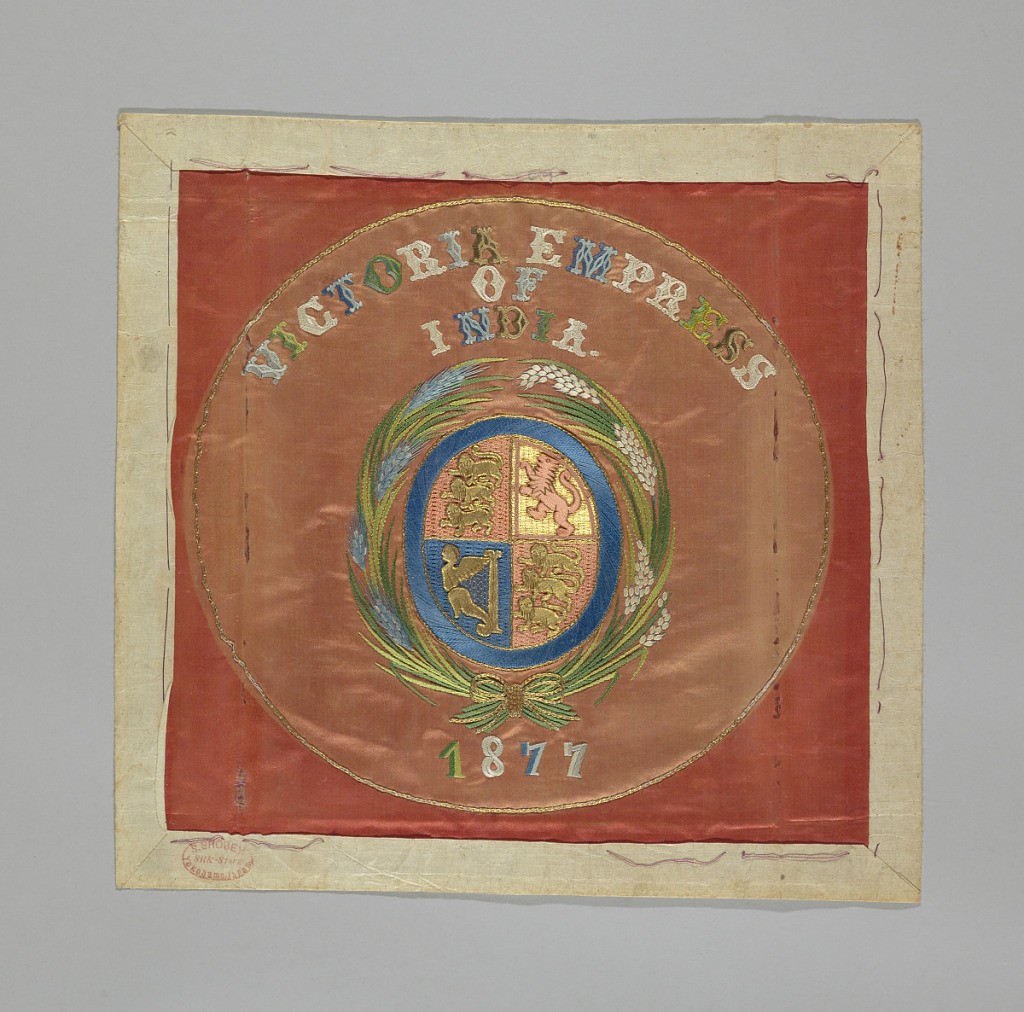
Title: Victoria Empress of India 1877
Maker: Shobey Shiino, Japanese, 1839–1900
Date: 1877
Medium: silk, metal threads Technique: embroidery on satin weave
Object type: Coat of arms
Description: Circular medallion embroidered with Queen Victoria's coat of arms: a shield divided in four quarters, with the three lions of England in the first and fourth quarters, the lion of Scotland in the second, and the harp of Ireland in the third. The shield is surrounded by sheaves of wheat. At top center is embroidered "Victoria Empress of India," and at botton center "1877."  Embroidered in blue, green, brown, white and gold on a peach satin ground.